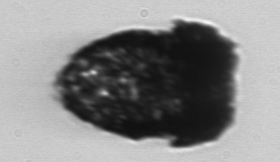
Label: Stenosemella_pacifica